Question: I am a newbie using Worldpay and for this customer of mine I have to set it up for an Umbraco web application.
I was following steps mentioned in <URL> but stuck in 2nd step.
In Worldpay website I tried to change "Payment Response URL" but all parts were disabled and I am not able to change none of the required values.

Do I have to ask my customer to change (Upgrade maybe!) their account in order to be able to change these itesm?
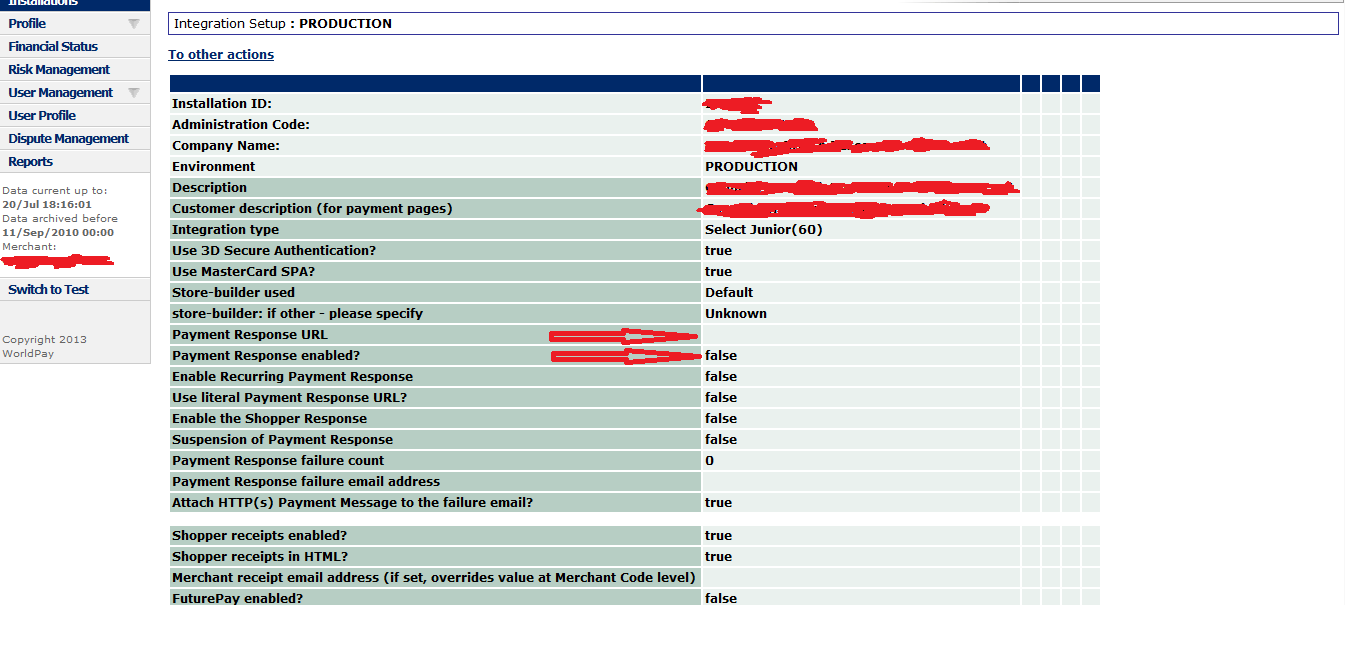
Answer: Ok.
The problem were with WorldPay as they did not provide required permissions!